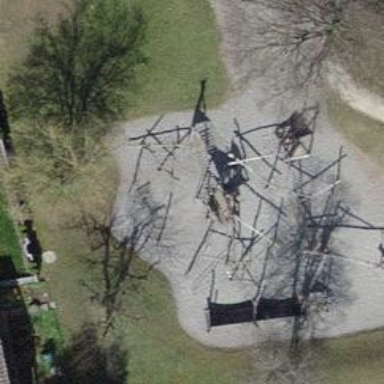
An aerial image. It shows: Playground area for leisure activities on the land.